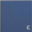
Piece: xx